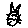
Label: cat